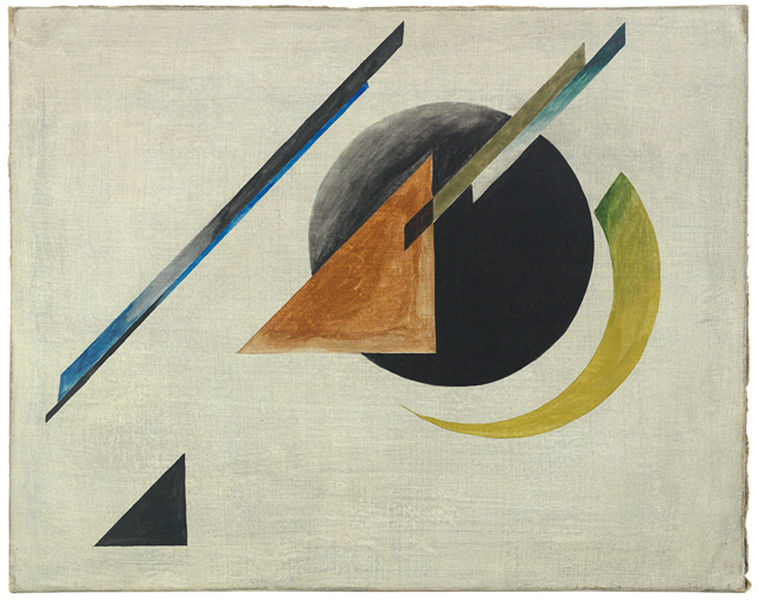
Titel: A Suprematist Composition , A Suprematist Composition
Künstler: Anna (attributed) Kagan
Standort: Amherst (Massachusetts, USA)
Institution: Mead Art Museum, Amherst College
Schlagwörter: blau, blue, oil, red, white, black, green, grey, painting, yellow, brown, sky, background, orange, spanish, drawing, paper, color, shadow, line, abstract, kandinsky, rot, schwarz, design, diagonal, art, colours, geometric, moon, angles, circle, circles, futurism, lines, shapes, foreground, shading, shade, canvas, gelb, linear, overlap, paint, simple, space, composition, papier, conceptual, crescent, angle, russian, miro, shape, surreal, weiß, braun, triangle, triangles, malerei, block, cubic, negative space, diagonals, bars, dreieck, mond, negative, kreis, curve, körper, sichel, edge, sphere, yellor, universe, futuristic, oil paint, semi circle, suprematism, overlapping, minimalistic, abstract art, tone, parallel, cirkel, whadow, rechteck, half moon, moons, crescents, cosmos, cresent, early picasso?, burnt sienna, halbmond, black circle, red triangle, contructivism